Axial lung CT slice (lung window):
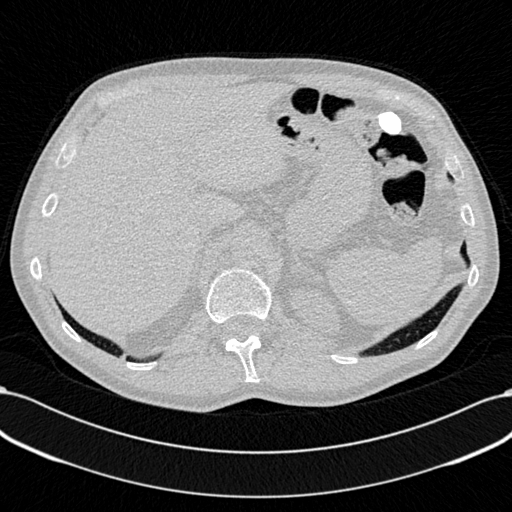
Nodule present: no